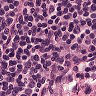
Metastatic tissue present: no